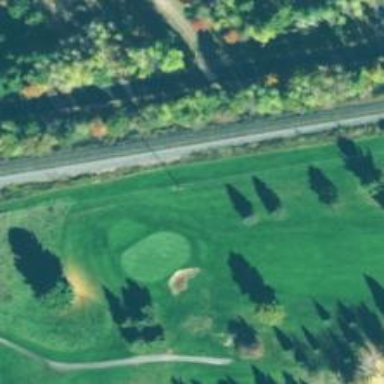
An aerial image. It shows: View of golf hole.